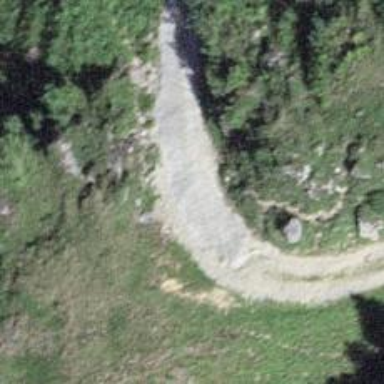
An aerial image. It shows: Well-maintained track road with grade 1 tracktype.